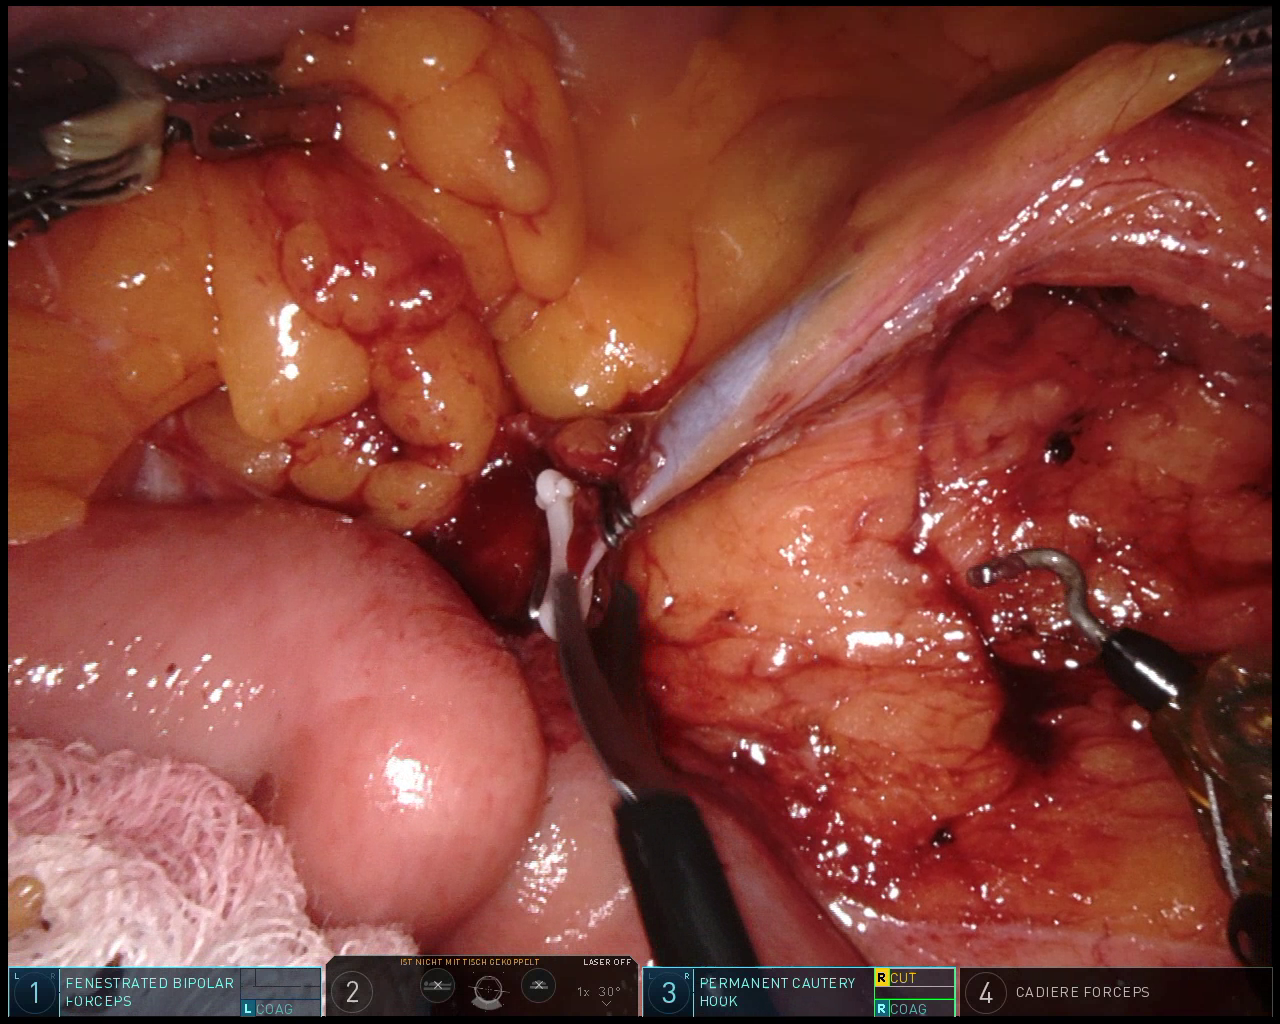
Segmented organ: intestinal_veins
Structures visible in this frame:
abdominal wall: no
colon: no
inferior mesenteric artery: no
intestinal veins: yes
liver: no
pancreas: no
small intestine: yes
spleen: no
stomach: no
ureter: no
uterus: no
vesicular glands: no